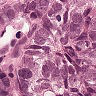
Metastatic tissue present: yes